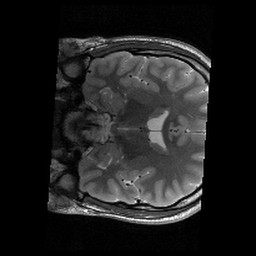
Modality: T2w
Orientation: coronal
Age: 23
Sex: male
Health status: healthy
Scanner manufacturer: siemens
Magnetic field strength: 3 T
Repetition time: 6 s
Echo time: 0.064 s